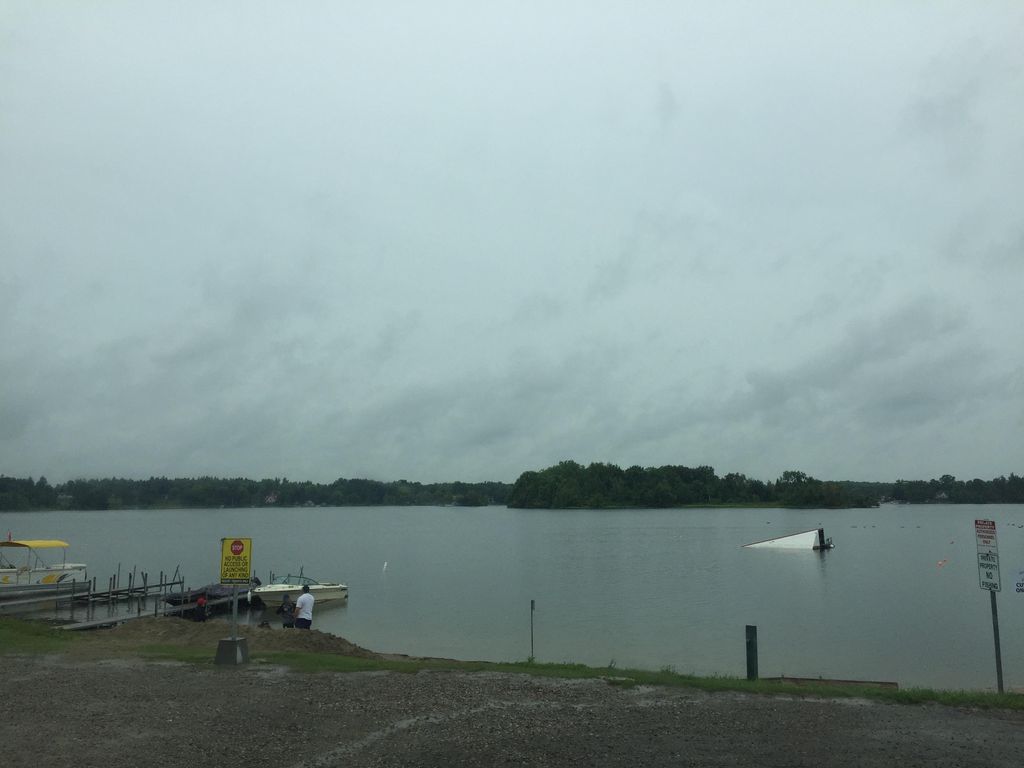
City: kitchener-waterloo